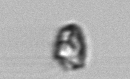
Label: flagellate_morphotype1